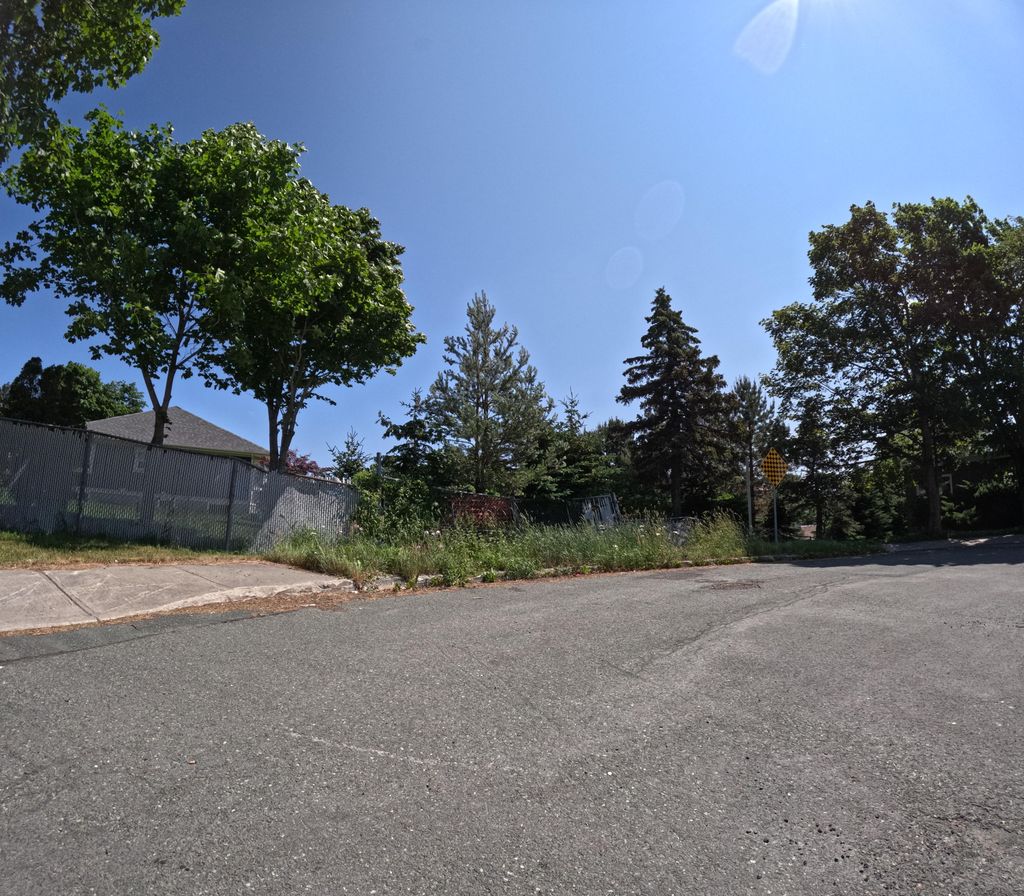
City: st_johns